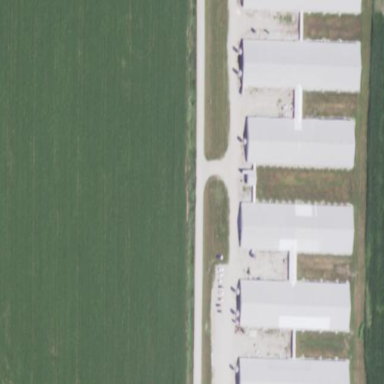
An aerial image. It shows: Farmyard area.